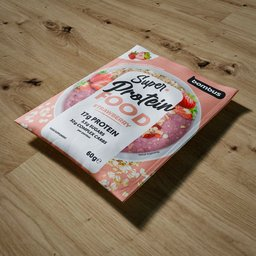
Label: nature